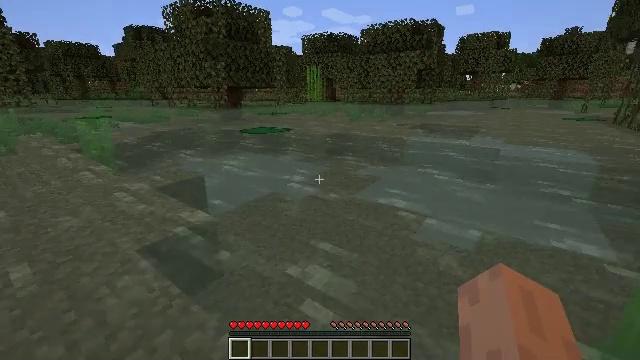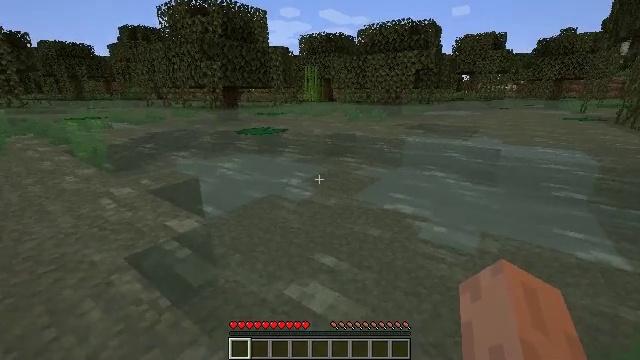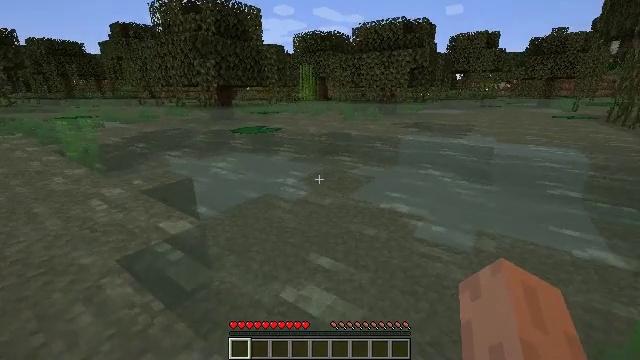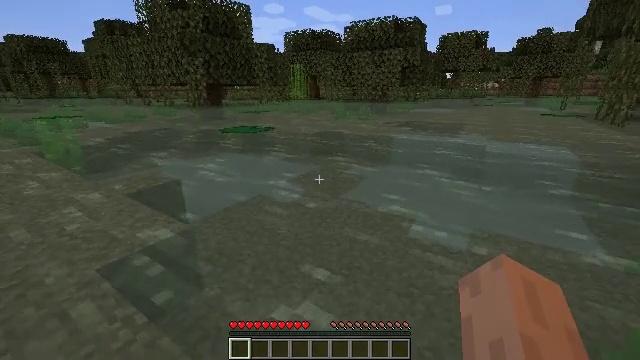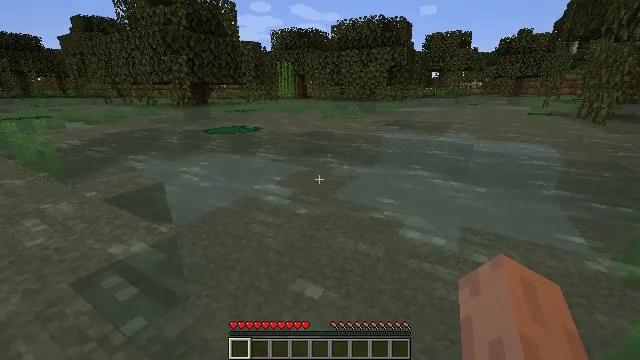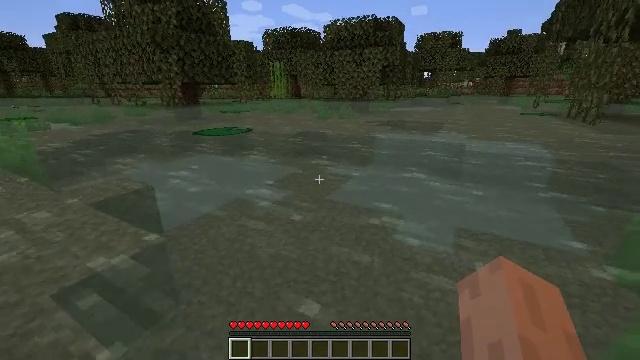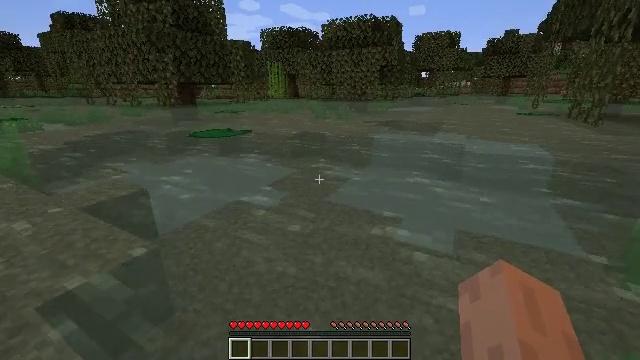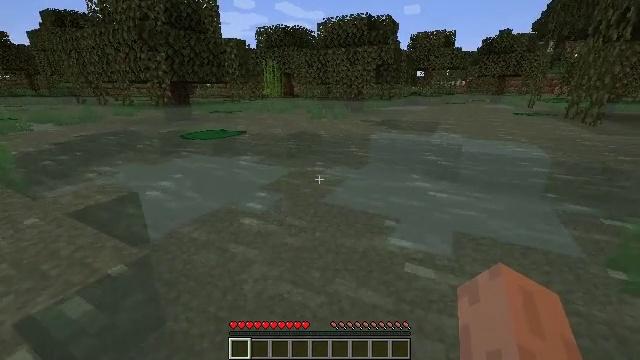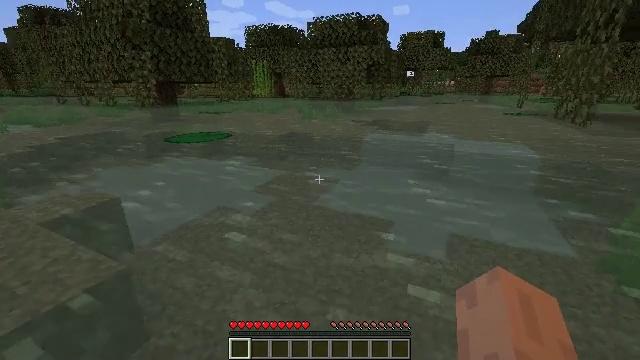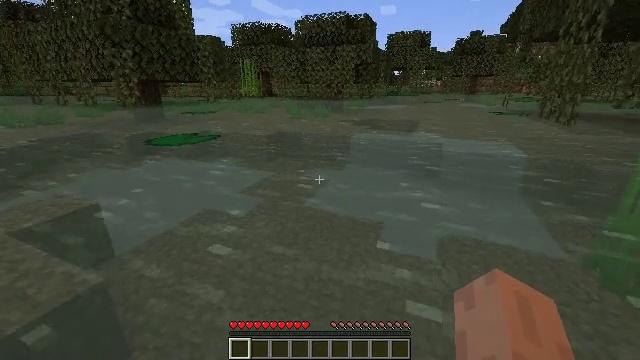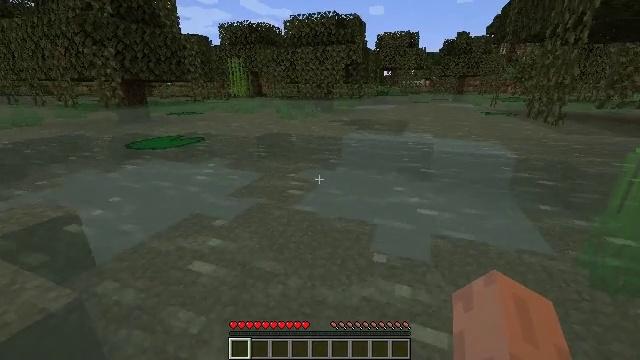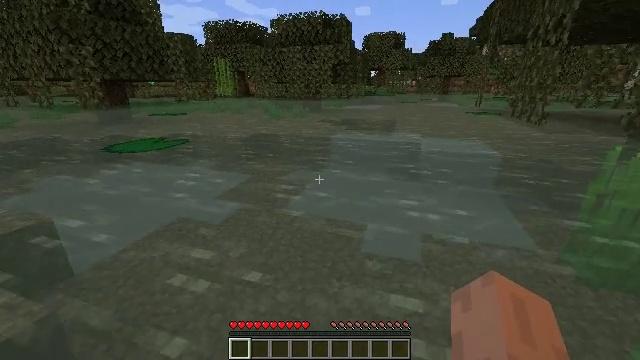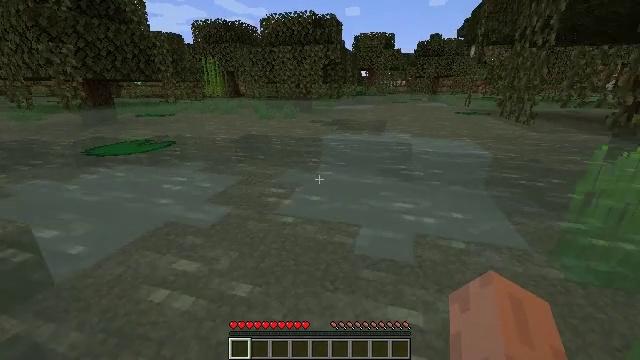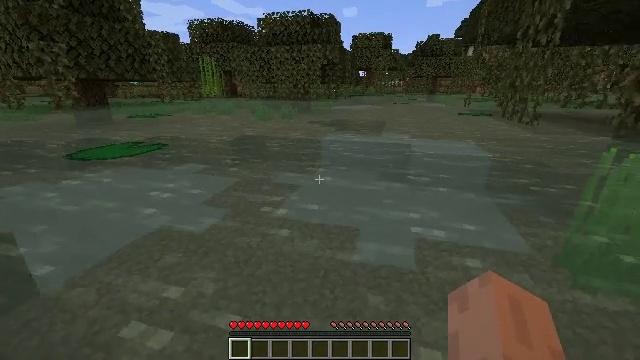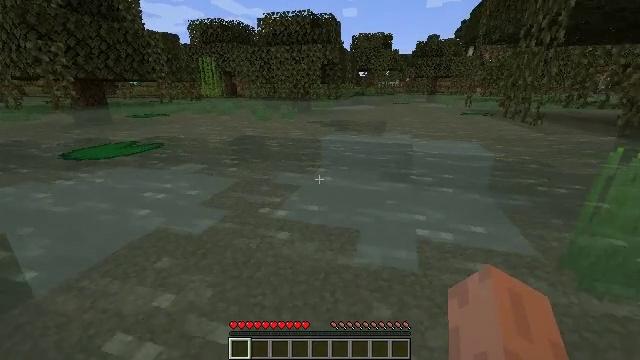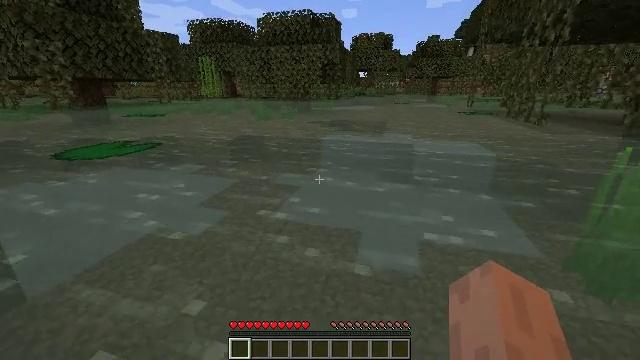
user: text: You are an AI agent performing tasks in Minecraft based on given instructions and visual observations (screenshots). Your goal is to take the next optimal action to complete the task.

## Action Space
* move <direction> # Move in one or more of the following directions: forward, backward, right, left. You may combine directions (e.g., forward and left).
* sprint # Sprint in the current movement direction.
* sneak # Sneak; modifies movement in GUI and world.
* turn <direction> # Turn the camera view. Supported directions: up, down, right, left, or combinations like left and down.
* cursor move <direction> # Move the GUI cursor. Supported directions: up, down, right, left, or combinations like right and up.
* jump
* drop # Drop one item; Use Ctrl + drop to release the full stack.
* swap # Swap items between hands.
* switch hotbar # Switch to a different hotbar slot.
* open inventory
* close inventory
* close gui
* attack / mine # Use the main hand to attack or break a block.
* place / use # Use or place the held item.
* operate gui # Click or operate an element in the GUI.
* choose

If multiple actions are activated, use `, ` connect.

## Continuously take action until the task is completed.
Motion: motion action
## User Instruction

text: Break the blue orchid to collect it.
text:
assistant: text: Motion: move forward
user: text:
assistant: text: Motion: move forward, turn right
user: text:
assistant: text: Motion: move forward, turn right
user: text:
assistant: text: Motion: move forward, turn right
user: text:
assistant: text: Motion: move forward, turn right
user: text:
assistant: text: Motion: move forward
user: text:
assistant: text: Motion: move forward
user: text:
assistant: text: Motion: move forward, turn right
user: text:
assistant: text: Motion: move forward, turn right
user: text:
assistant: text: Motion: move forward, turn right
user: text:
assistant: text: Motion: move forward, sprint, turn right
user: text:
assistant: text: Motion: move forward, sprint, turn right
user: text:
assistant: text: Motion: move forward, sprint
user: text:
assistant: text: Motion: move forward, sprint
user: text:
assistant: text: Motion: move forward, sprint
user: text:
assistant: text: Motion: move forward, sprint
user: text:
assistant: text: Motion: move forward, sprint
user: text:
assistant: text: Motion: move forward, sprint
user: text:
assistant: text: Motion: move forward, sprint
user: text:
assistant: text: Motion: move forward, sprint
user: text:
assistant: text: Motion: move forward, sprint
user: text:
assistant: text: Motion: move forward, sprint
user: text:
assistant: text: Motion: move forward, sprint
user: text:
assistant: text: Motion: move forward, sprint
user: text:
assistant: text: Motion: move forward, sprint, turn down
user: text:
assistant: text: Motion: move forward, sprint, turn left and down
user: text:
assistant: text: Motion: move forward, sprint, turn left and down
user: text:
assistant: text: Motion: move forward, sprint, turn down
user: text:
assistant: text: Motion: move forward, sprint, turn left and down
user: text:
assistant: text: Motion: move forward, sprint, turn left and down